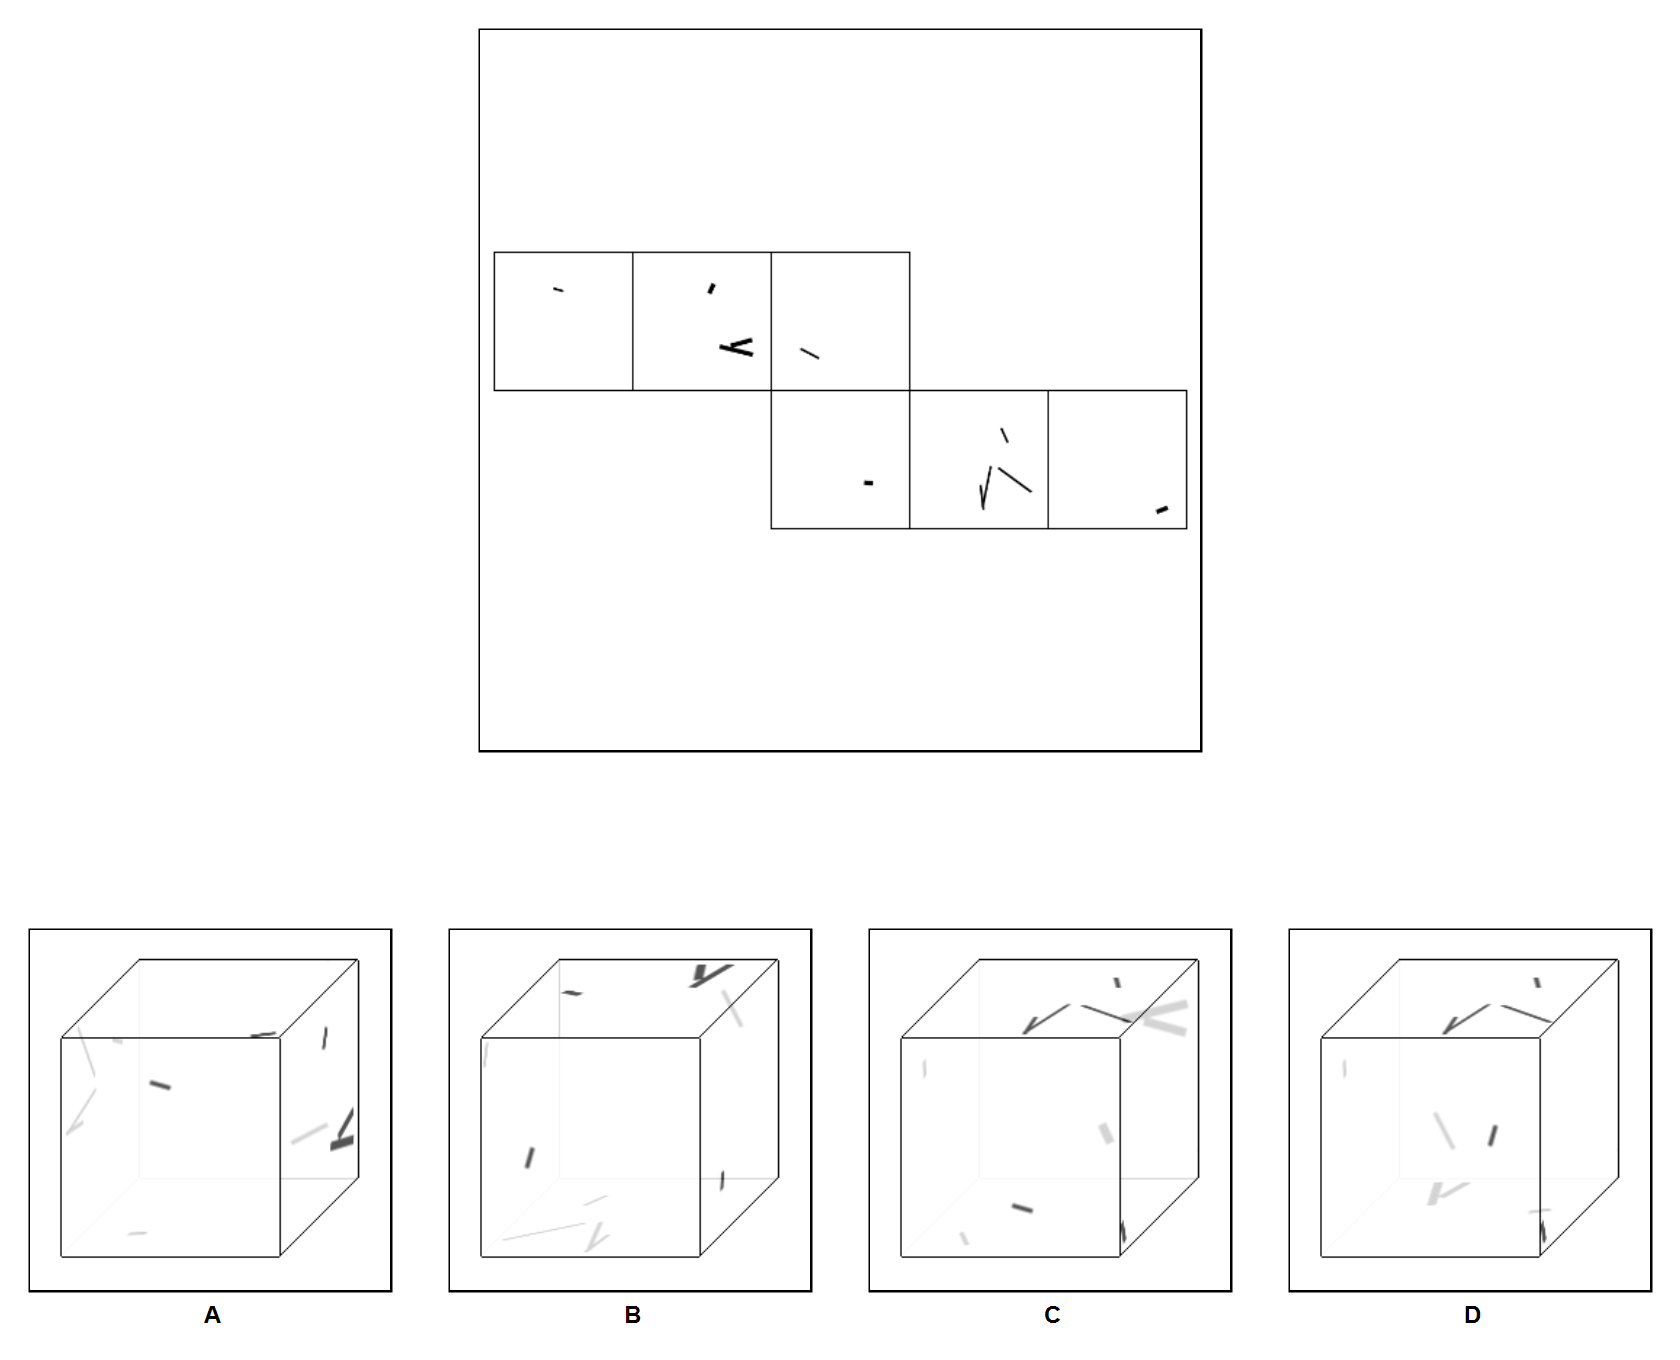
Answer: C